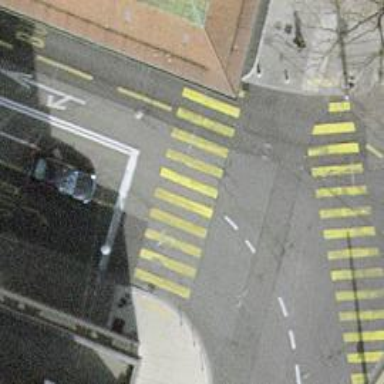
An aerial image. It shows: Crossing with traffic signals.